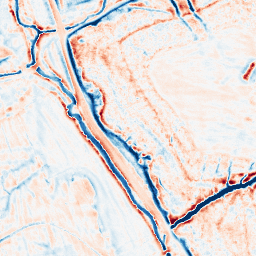
Category: edge_preserving
Decomposition family: bilateral
Decomposition parameters: d: 15
sigma_color: 50
sigma_space: 25
Upsampling method: regularized
Upsampling parameters: scale: 4
lambda_reg: 0.001
Upsampling scale: 4